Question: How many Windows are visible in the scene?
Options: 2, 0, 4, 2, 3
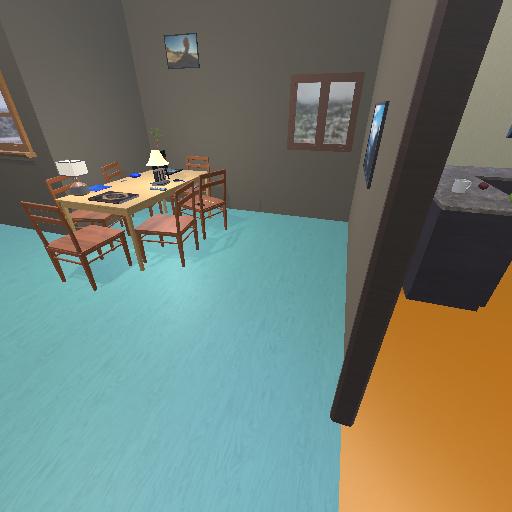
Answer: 2